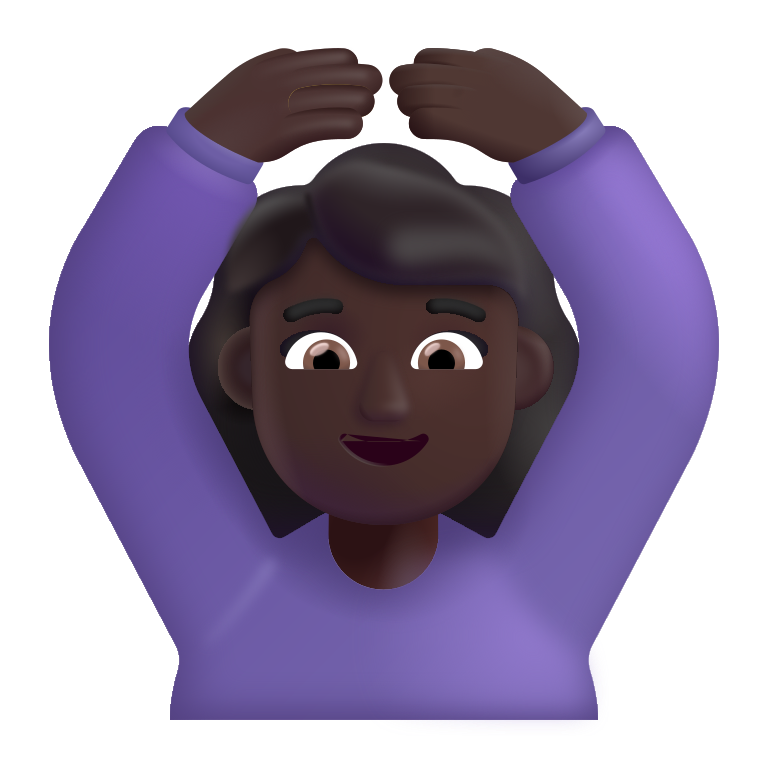
woman gesturing ok color dark